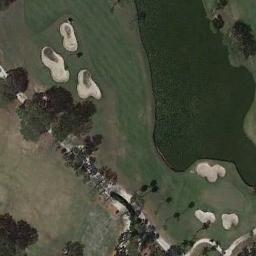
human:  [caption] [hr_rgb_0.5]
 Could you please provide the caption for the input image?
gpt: The golf course has a lake, A fairway, A road, Some barrier trees and sandpits .

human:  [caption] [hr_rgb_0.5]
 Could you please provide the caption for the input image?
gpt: There are many trees near the golf course .

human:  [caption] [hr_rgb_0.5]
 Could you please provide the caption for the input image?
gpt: There are five bunkers in this area, Two winding paths and a small river .

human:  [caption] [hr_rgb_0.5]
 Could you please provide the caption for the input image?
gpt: There are a few bunkers and a few paths on the large green lawn on the golf course and many trees .

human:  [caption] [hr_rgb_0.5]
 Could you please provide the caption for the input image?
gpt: There are some bunkers and a lake on the golf course .